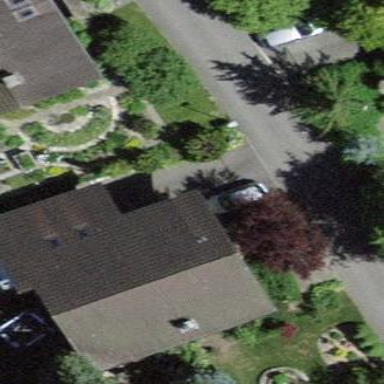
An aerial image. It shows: Residential building.